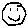
Label: smiley face